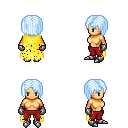
a pixel art fantasy rpg character, female body template, human, tanned skin, yellow tattered cape, red pants, white cyan pageboy hairstyle, metal gloves, metal boots, four views (front, back, left, right), 2x2 character sprite sheet, small pixel art, hard edges, no anti-aliasing